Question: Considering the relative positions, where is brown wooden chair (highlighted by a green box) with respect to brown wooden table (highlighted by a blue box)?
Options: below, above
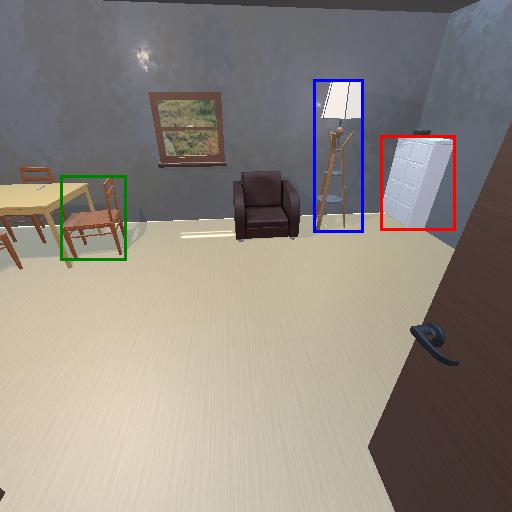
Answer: below